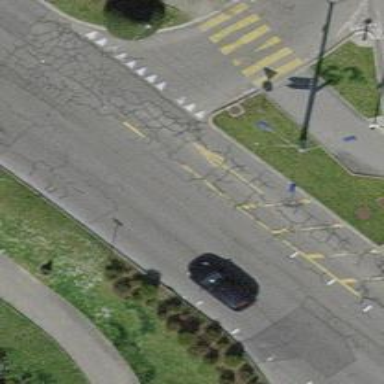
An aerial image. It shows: Uncontrolled road crossing with markings.